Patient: sex M, age 61
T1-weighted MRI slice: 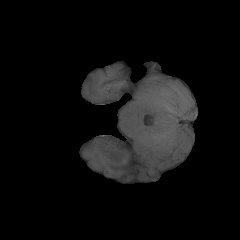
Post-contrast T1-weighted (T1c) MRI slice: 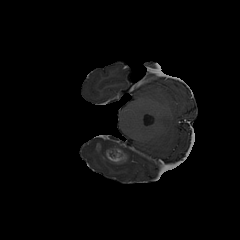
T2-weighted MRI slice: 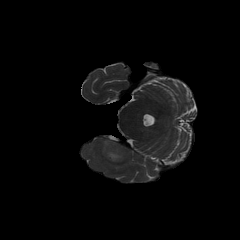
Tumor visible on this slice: yes
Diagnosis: Glioblastoma, IDH-wildtype
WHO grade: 4